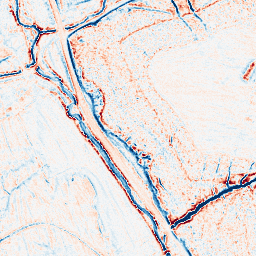
Category: edge_preserving
Decomposition family: anisotropic_diffusion
Decomposition parameters: iterations: 10
kappa: 50
gamma: 0.15
Upsampling method: cubic_catmull_rom
Upsampling parameters: scale: 2
Upsampling scale: 2